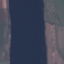
Land use / land cover class: River